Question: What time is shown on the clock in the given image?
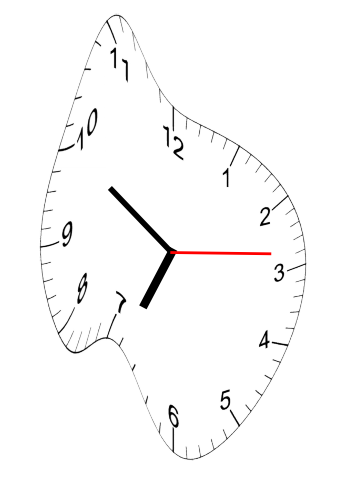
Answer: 06:50:14